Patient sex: M
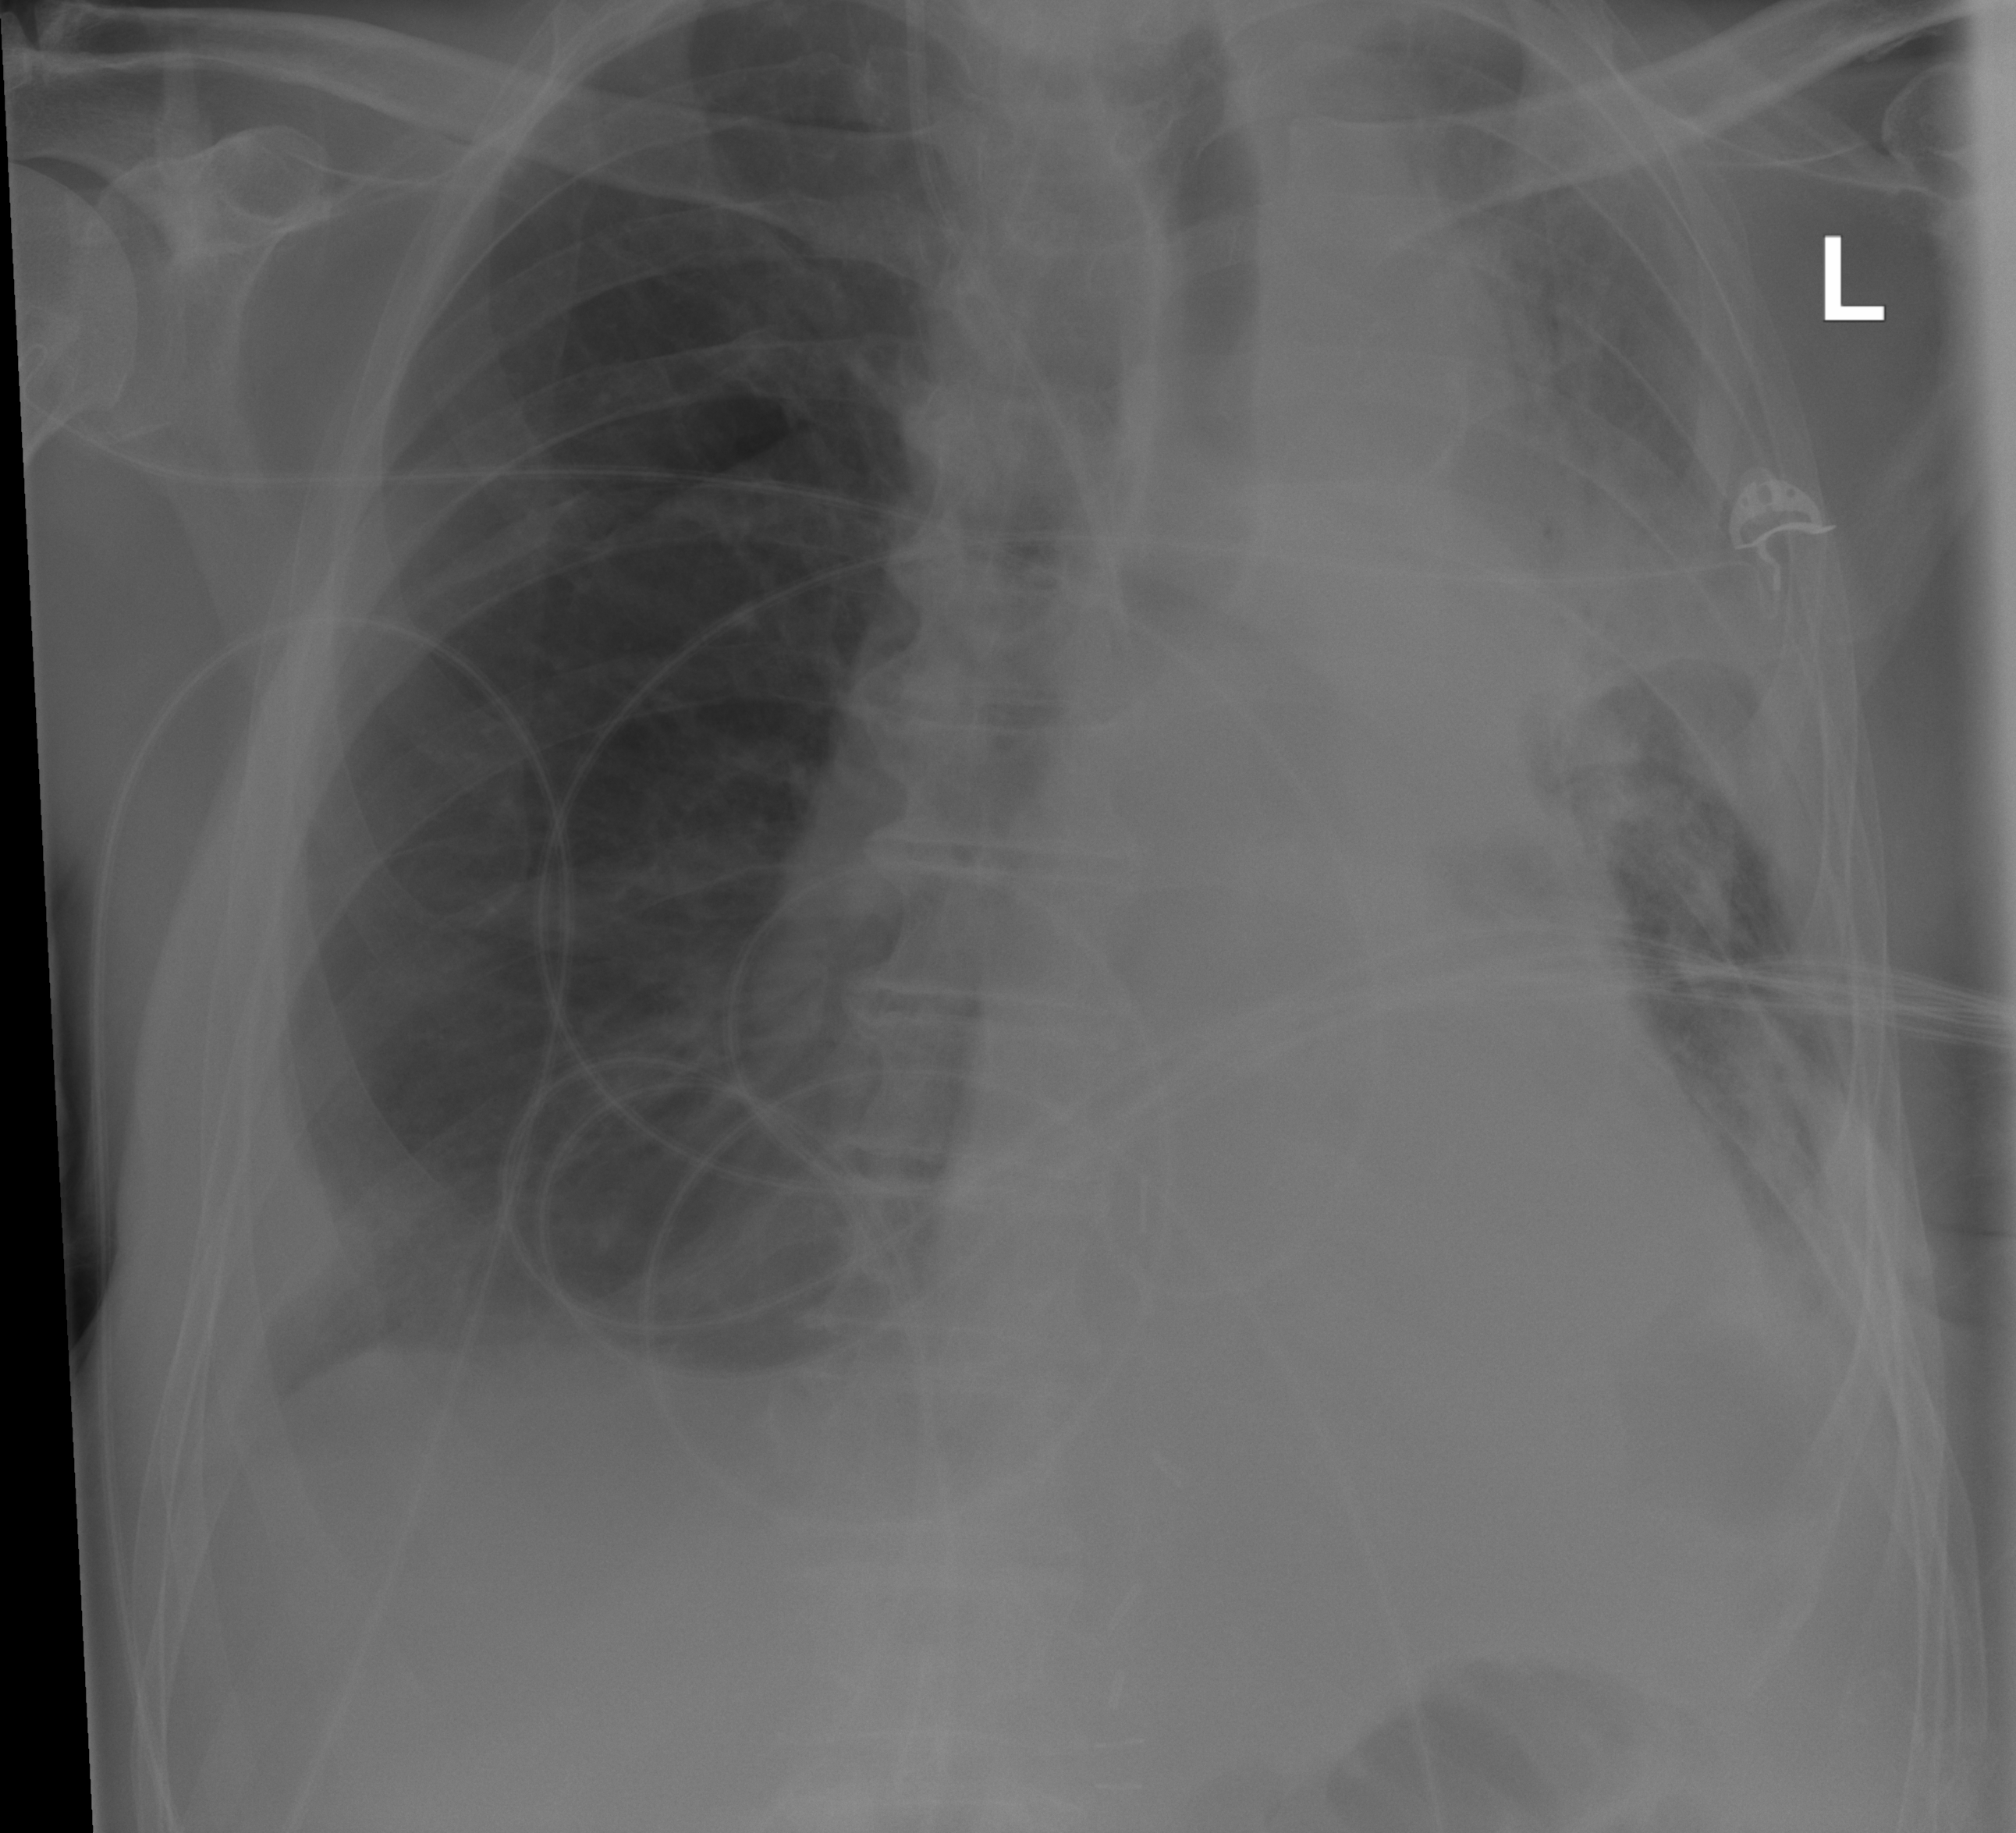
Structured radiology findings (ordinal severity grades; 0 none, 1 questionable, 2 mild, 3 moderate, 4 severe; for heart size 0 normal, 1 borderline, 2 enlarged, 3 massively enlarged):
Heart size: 0
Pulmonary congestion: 0
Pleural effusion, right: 0
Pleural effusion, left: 3
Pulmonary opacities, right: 0
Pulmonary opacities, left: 3
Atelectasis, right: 0
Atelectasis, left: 3